Question: I have a Table with 2 columns.I would like to be able to justify text in each cell so i used 'text-align:justify;' for each '<td>' tag,but it does not seem to work?

'''
<table >
<tr >
<td class=tblcellA>sraGz gftr nm khdst </td>
<td class=tblcellB>kh rHmtgr w mhrbn khlq rst</td>
</tr>
<tr >
<td class=tblcellA>stysh bwd wyjh krdgr</td>
<td class=tblcellB>kh br `lmyn st prwrdgr</td>
</tr>
</table>
'''
'''
body
{
overflow:hidden;
font-family:tahoma;
FONT-SIZE:15px;
direction:rtl;
}
.tblcellA
{
BORDER-RIGHT: #7e975b 1px solid;
BORDER-TOP: #7e975b 1px solid;
BORDER-LEFT: #7e975b 1px solid;
BORDER-BOTTOM: #7e975b 1px solid;
text-align:justify;
padding-right:18px;
width:230px;
}
.tblcellB
{
BORDER-RIGHT: #7e975b 1px solid;
BORDER-TOP: #7e975b 1px solid;
BORDER-LEFT: #7e975b 1px solid;
BORDER-BOTTOM: #7e975b 1px solid;
width:230px;
text-align:justify;
padding-right:18px;
}
'''
<URL>
How can I justify this line of text?
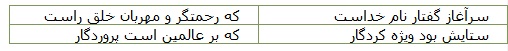
Answer: You have fixed the width of the each cell so that you are able see the extra white space. Otherwise your text is justified.
In this case change the width properties like this
'''
width:auto;
max-width:230px;
'''
Now the cell max width will be 230px
<URL>